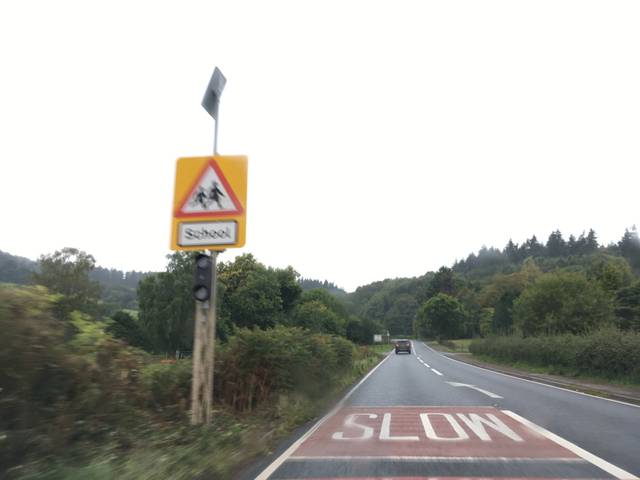
Region: United Kingdom
Coordinates: 51.873, -2.416